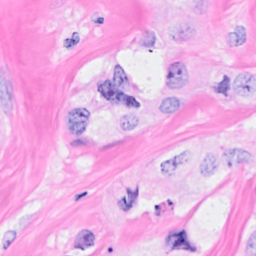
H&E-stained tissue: Breast